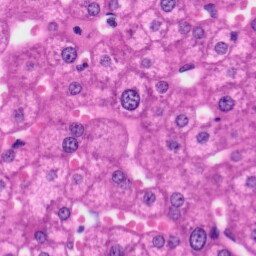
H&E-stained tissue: Liver